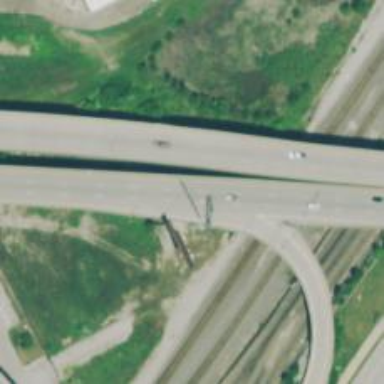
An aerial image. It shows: Viaduct bridge on motorway.